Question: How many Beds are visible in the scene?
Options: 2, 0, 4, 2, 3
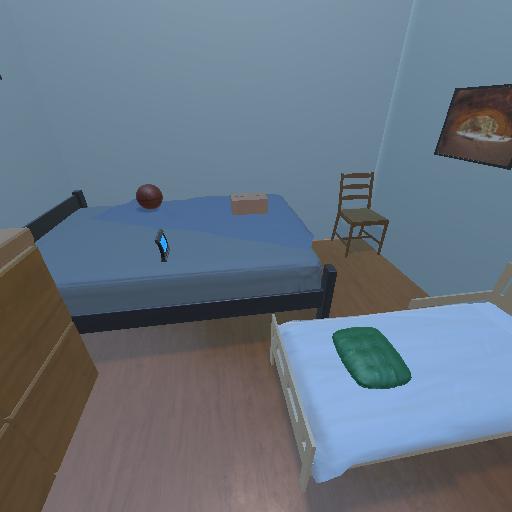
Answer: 2